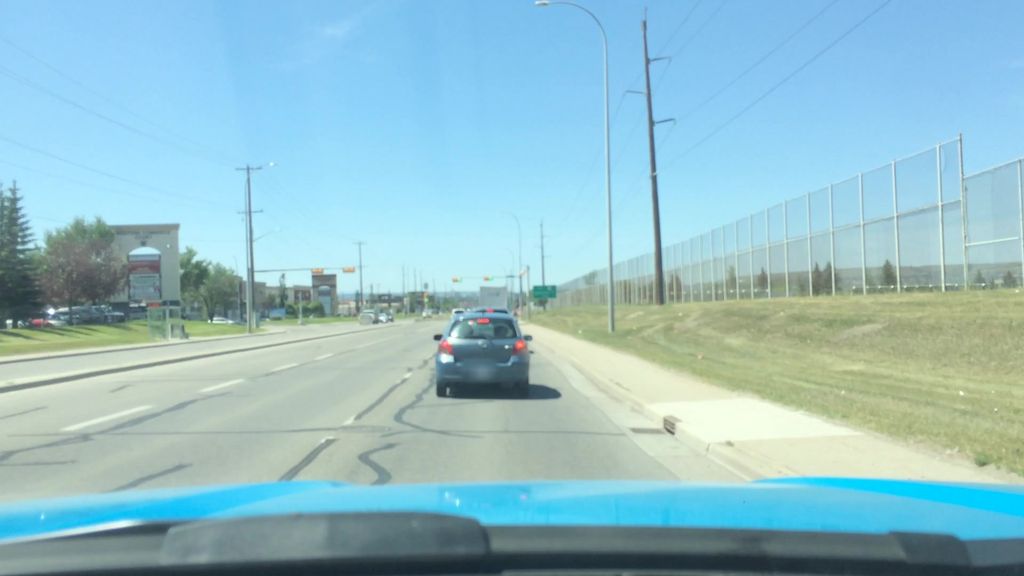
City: calgary